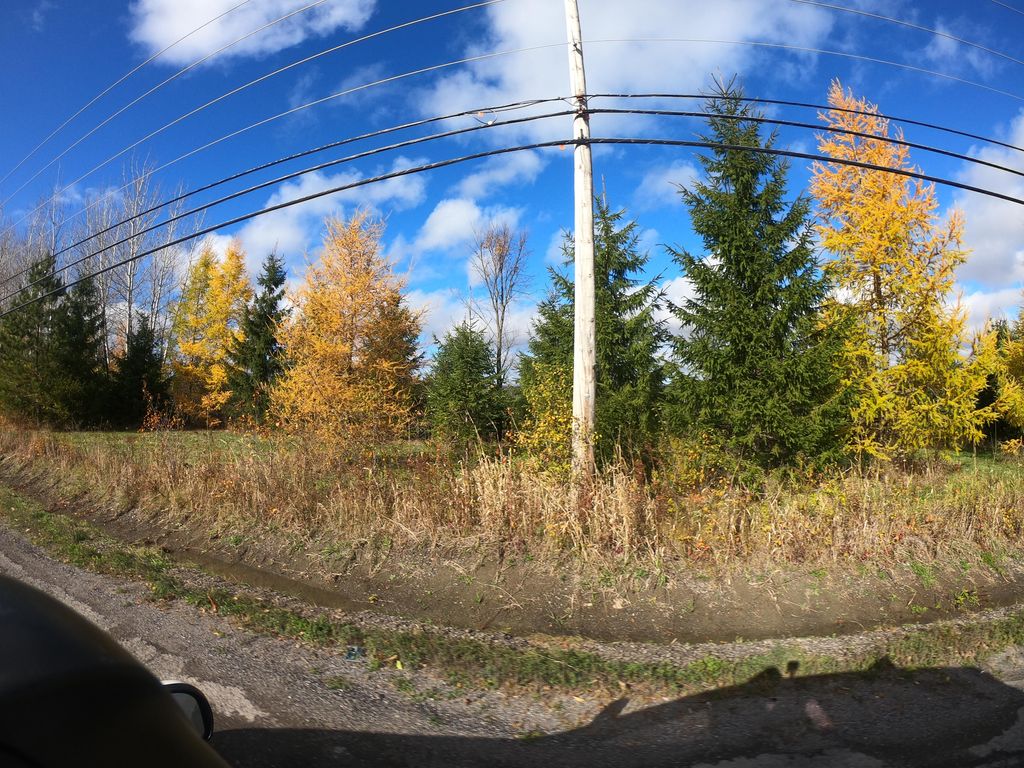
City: ottawa-gatineau